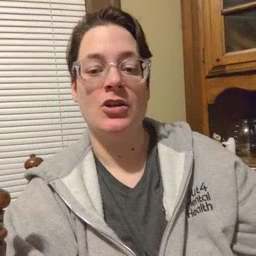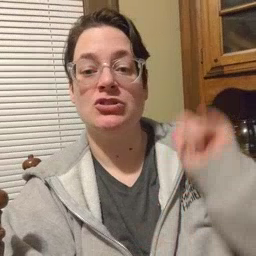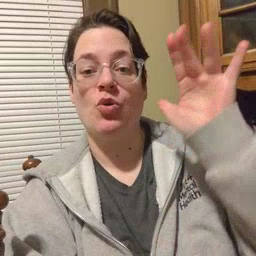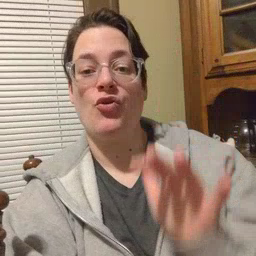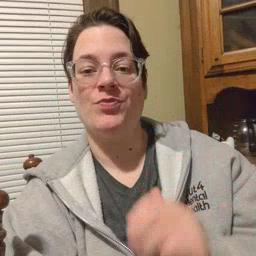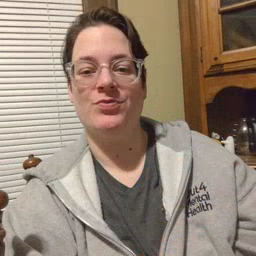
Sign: snow